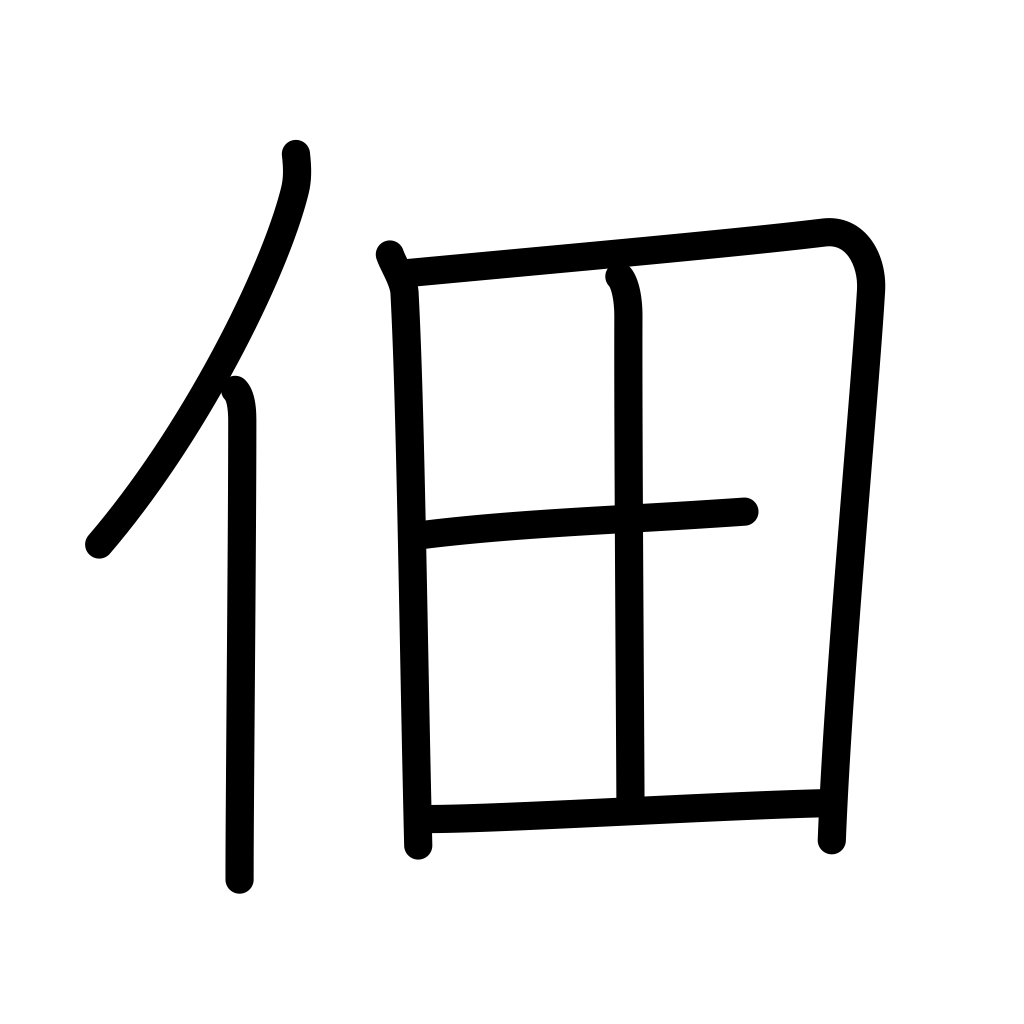
Meaning: cultivated rice field